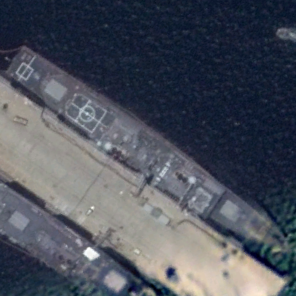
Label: cruiser